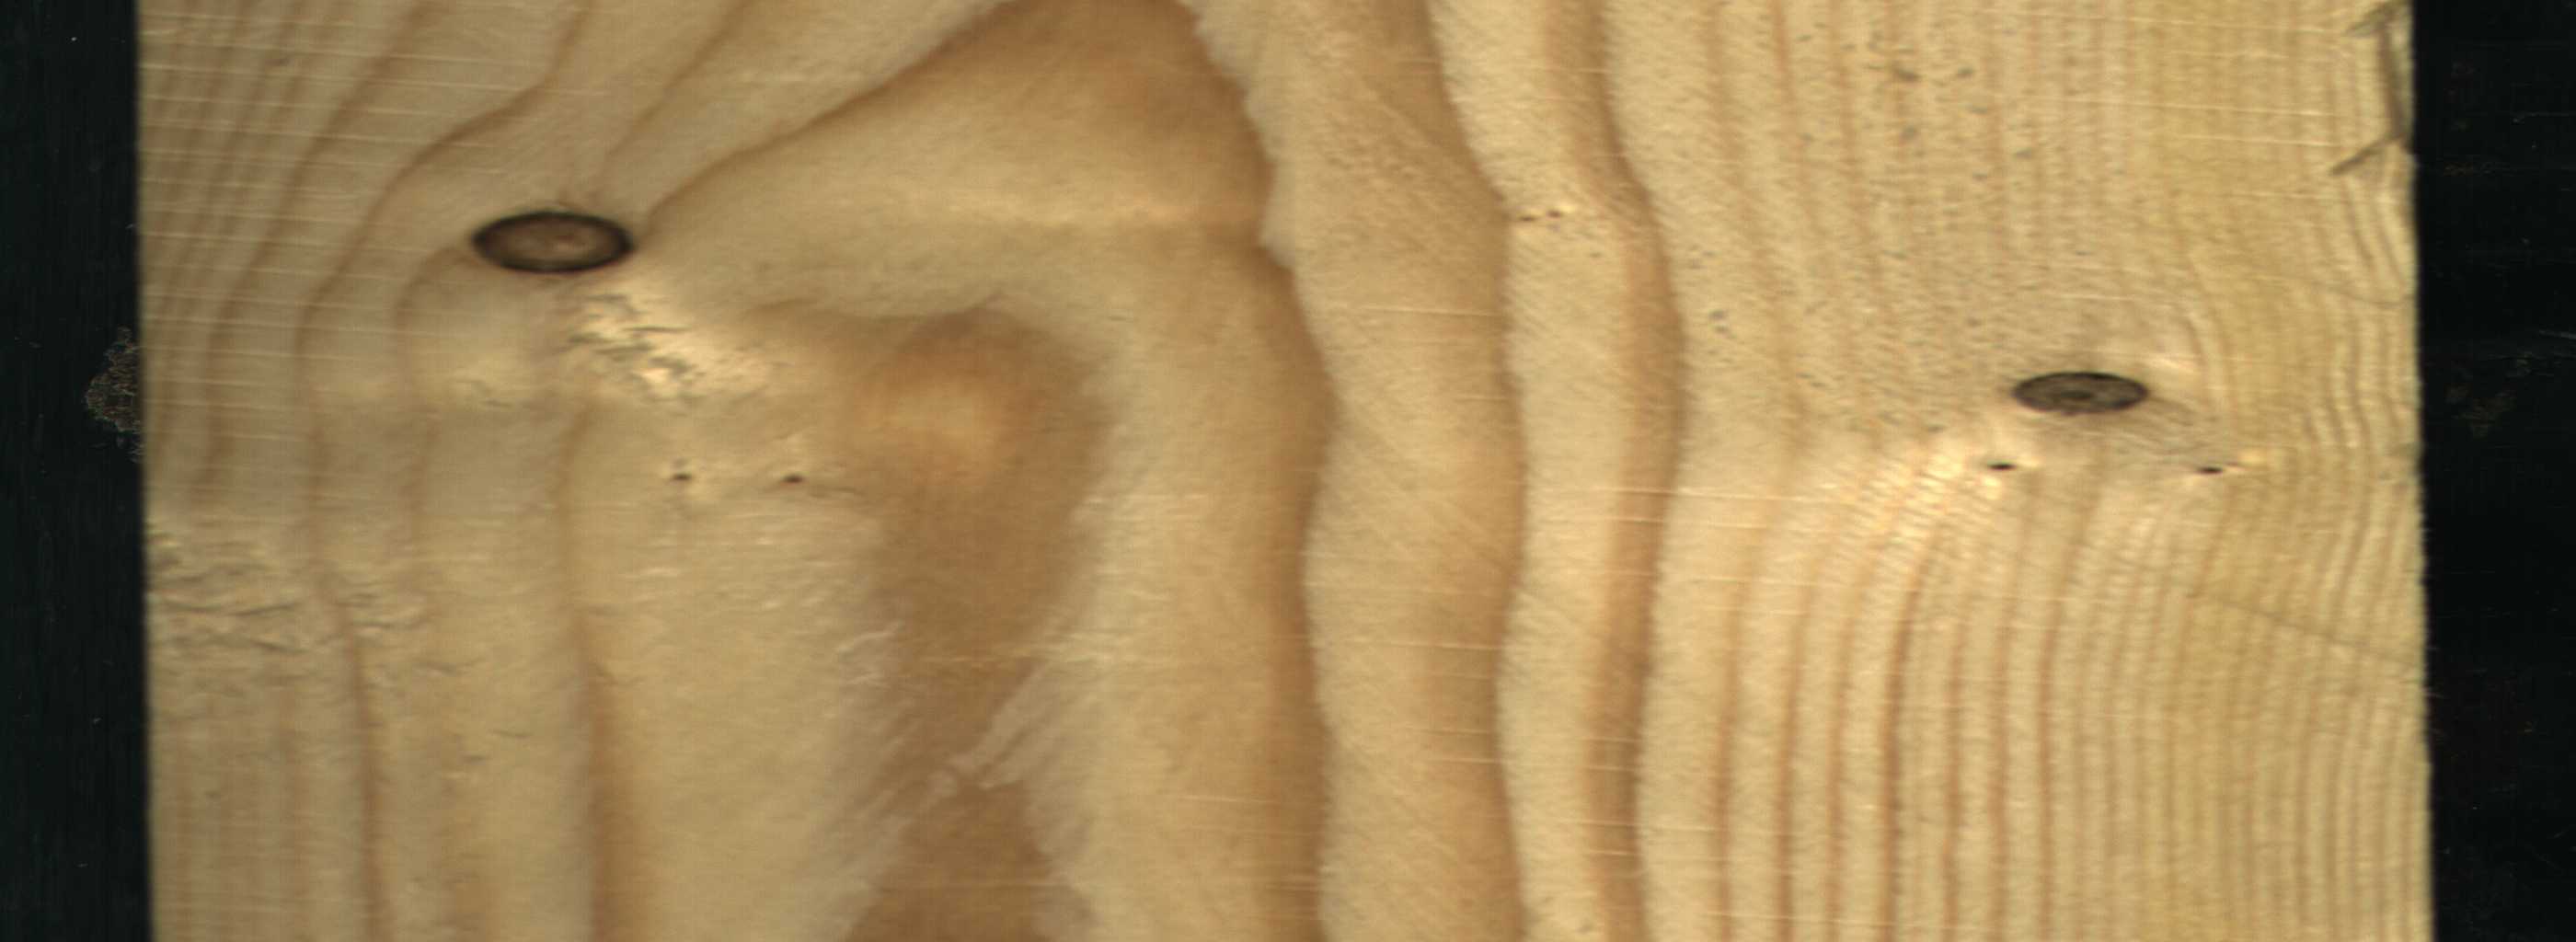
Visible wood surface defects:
Dead_Knot
Dead_Knot
Live_Knot
Live_Knot